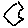
Label: hexagon